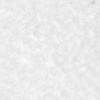
Label: no_change